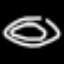
Label: donut